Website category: university
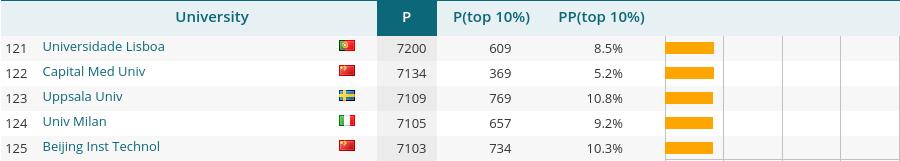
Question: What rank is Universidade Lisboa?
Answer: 121

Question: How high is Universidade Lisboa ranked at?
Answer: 121

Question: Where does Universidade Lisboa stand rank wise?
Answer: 121

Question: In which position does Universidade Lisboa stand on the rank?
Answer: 121

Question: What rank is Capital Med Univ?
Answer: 122

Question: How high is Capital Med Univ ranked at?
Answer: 122

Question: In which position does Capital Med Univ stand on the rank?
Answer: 122

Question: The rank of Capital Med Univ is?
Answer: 122

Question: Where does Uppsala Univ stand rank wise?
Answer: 123

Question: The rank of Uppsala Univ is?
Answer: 123

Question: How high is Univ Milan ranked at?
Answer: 124

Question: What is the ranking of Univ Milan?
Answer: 124

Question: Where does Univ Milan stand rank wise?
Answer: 124

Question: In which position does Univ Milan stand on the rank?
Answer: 124

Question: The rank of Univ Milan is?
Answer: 124

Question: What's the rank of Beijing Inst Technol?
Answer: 125

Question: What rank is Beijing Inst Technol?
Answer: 125

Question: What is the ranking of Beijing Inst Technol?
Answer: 125

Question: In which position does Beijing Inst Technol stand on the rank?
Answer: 125

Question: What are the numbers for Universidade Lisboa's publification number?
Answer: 7200

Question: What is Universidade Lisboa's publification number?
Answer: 7200

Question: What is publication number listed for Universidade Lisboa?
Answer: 7200

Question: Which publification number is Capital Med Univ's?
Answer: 7134

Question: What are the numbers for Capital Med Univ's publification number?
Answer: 7134

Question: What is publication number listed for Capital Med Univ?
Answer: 7134

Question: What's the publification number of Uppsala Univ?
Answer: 7109

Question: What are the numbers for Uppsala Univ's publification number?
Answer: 7109

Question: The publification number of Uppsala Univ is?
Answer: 7109

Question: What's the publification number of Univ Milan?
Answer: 7105

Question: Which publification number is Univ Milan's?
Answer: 7105

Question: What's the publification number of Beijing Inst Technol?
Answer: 7103

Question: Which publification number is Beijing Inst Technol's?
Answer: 7103

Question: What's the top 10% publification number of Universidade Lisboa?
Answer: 609

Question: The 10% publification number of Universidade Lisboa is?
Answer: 609

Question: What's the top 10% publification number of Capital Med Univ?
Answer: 369

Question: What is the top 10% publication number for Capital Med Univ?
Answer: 369

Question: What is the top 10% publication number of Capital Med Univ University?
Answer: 369

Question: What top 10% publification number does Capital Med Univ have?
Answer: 369

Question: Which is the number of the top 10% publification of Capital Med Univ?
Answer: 369

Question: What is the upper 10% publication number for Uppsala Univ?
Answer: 769

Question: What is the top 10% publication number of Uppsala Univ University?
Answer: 769

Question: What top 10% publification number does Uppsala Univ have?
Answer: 769

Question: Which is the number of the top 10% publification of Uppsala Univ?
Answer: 769

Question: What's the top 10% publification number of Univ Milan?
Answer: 657

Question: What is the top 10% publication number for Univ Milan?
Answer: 657

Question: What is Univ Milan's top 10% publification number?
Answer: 657

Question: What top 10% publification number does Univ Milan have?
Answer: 657

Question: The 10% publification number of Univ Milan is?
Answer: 657

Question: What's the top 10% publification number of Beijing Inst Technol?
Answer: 734

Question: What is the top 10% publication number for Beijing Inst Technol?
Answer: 734

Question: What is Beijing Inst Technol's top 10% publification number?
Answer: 734

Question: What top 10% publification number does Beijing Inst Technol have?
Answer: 734

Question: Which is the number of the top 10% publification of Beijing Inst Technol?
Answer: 734

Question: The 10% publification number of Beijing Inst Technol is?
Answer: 734

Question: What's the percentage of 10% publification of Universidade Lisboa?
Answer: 8.5%

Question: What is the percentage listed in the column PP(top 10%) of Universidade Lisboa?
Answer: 8.5%

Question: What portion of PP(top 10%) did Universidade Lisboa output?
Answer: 8.5%

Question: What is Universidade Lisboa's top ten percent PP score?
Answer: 8.5%

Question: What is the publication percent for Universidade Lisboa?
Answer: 8.5%

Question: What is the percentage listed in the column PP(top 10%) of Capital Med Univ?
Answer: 5.2%

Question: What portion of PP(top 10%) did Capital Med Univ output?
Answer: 5.2%

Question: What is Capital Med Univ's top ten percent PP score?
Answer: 5.2%

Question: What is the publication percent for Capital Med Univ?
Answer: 5.2%

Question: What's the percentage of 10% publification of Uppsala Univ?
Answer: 10.8%